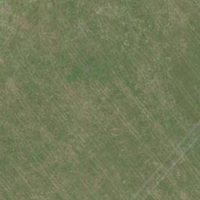
EUNIS habitat code: 52
Species observed at this site:
Corvus corone
Oenanthe oenanthe
Buteo buteo
Poecile palustris
Phylloscopus collybita
Larus michahellis
Alauda arvensis
Ardea alba
Erithacus rubecula
Pica pica
Phoenicurus ochruros
Sitta europaea
Phoenicurus phoenicurus
Garrulus glandarius
Saxicola rubicola
Falco tinnunculus
Picus viridis
Motacilla cinerea
Cyanistes caeruleus
Anas platyrhynchos
Sturnus vulgaris
Troglodytes troglodytes
Chloris chloris
Passer domesticus
Fringilla coelebs
Lanius collurio
Carduelis carduelis
Columba palumbus
Turdus merula
Passer montanus
Saxicola rubetra
Parus major
Hirundo rustica
Milvus migrans
Milvus milvus
Turdus pilaris
Ciconia nigra
Motacilla alba
Delichon urbicum